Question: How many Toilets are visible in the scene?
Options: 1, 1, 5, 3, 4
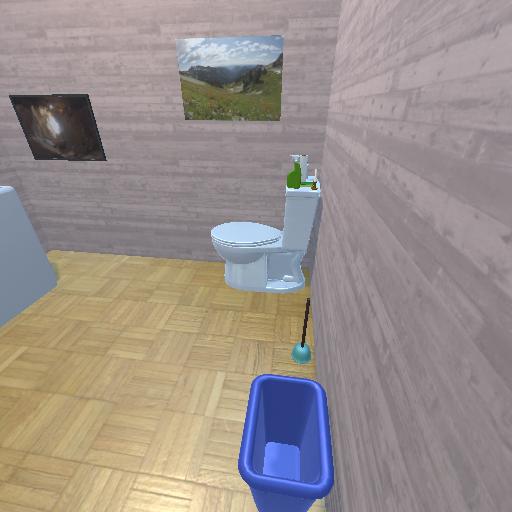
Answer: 1